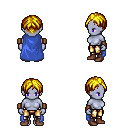
a pixel art fantasy rpg character, female body template, dark elf, purple skin, blue cape, gold greaves, blonde parted hairstyle, leather bracers, brown shoes, four views (front, back, left, right), 2x2 character sprite sheet, small pixel art, hard edges, no anti-aliasing